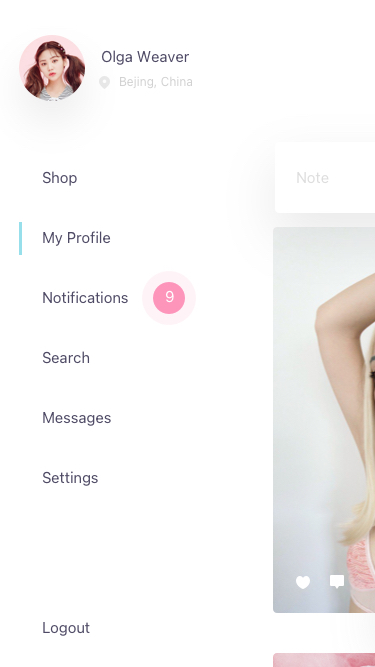
Text in this UI design:
Shop
My Profile
Notifications
Search
Messages
Settings
Logout
Olga Weaver
Note
9
Bejing, China